Field crop: maize
Growth stage: 2
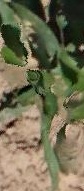
Species: maize